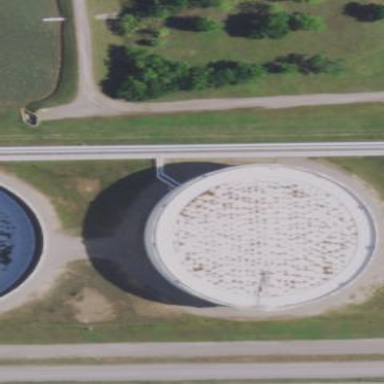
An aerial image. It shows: Storage tank which is man-made and housed in building.